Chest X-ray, PA view. Patient: 58 years old, sex M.
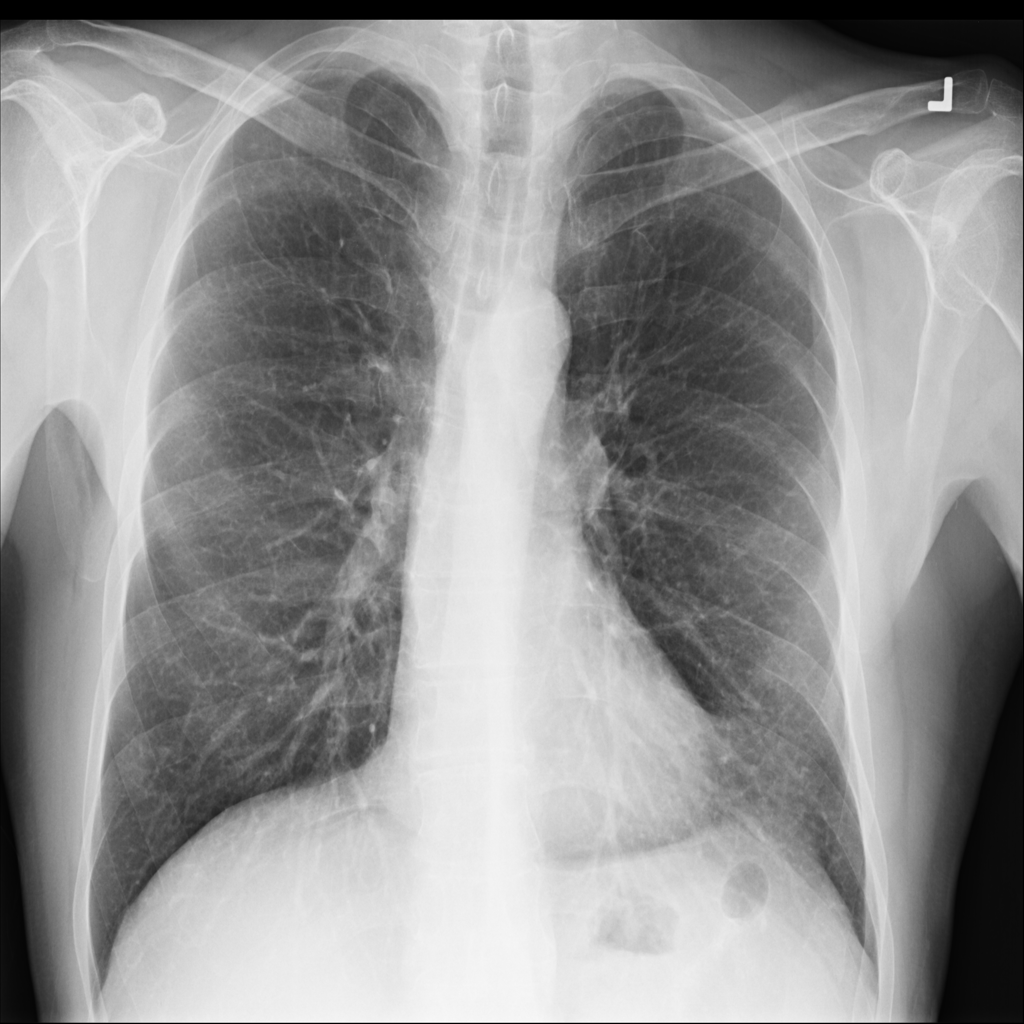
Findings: No Finding